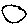
Label: circle